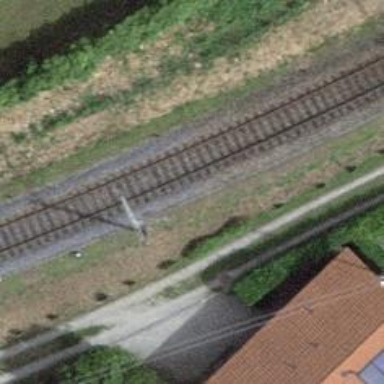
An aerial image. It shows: Railway signal.